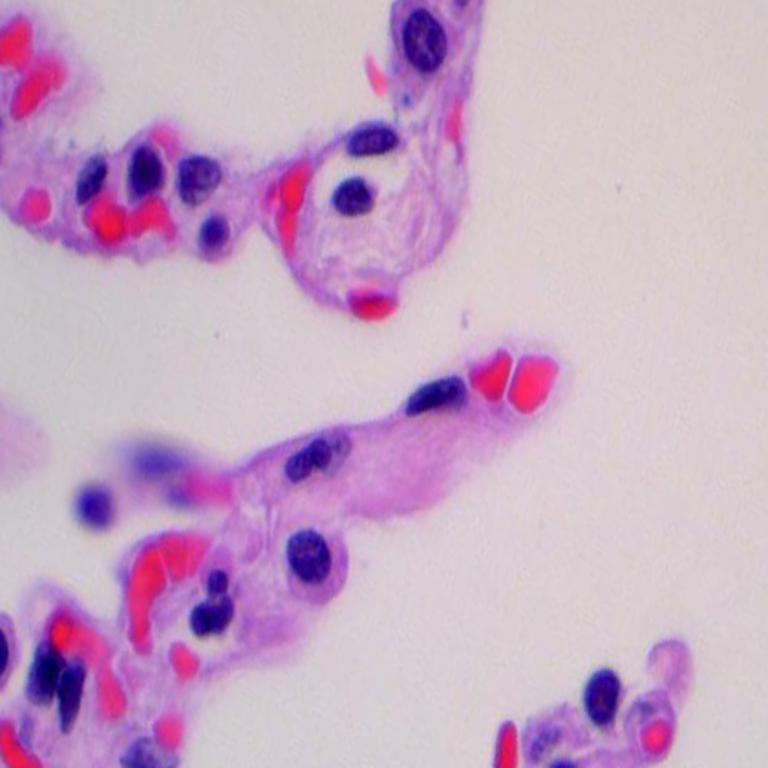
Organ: lung
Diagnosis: benign